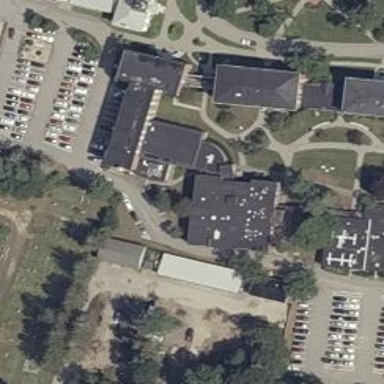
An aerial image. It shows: University building.